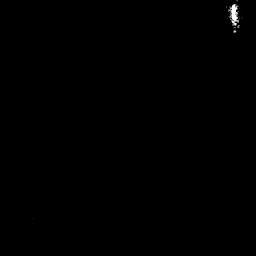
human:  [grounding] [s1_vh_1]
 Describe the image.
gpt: In the satellite image, there is  <ref>1 small ship </ref> <box>[[88, 1, 93, 12, 0]]</box> located at top right.